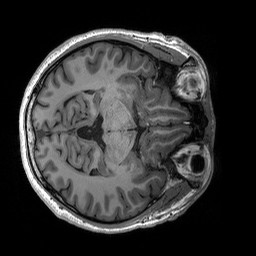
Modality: T1w
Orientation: axial
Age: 29
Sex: male
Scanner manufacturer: siemens
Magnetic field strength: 3 T
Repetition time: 2.53 s
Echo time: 0.00227 s